Interaction volume radius: 5 \u00c5
Interaction volume height: 45 \u00c5
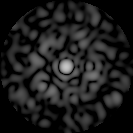
Disorder parameter: 0.8176